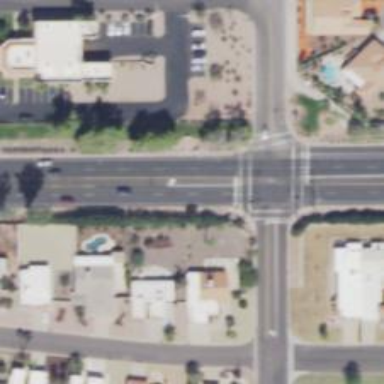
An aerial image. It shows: Solid stop line on the road.